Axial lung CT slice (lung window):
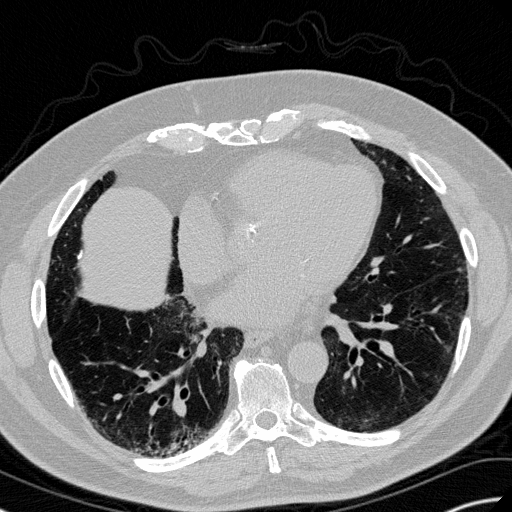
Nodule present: no